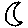
Label: moon